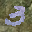
Label: 3